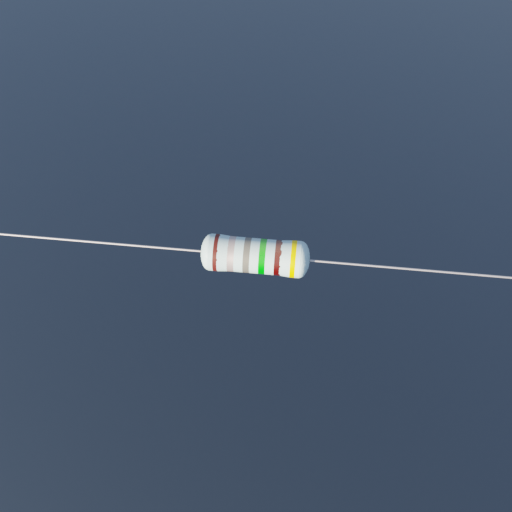
Resistor colour bands (in order): brown, silver, gray, green, brown, yellow